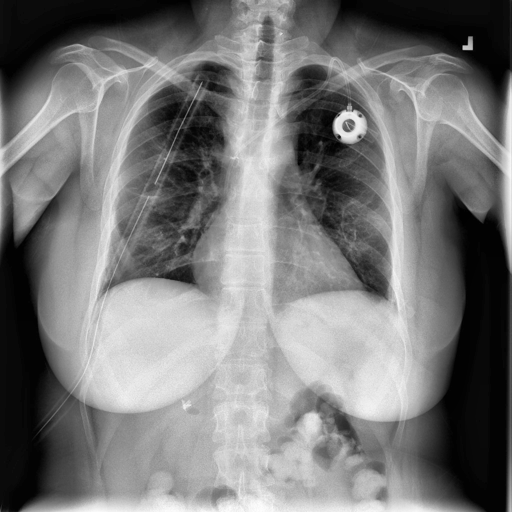
Finding: NORMAL